Question: There is a well known problem which is botframework has high response time. However, we have launched a bot in the market using botframework (C#) and after some analysis, we found that requests to the 'telegram.botframework.com' (and sometimes 'state.botframework.com') are so slow in average (as you can see in the following image):

Why this time should be high? Is this problem specific for Telegram?
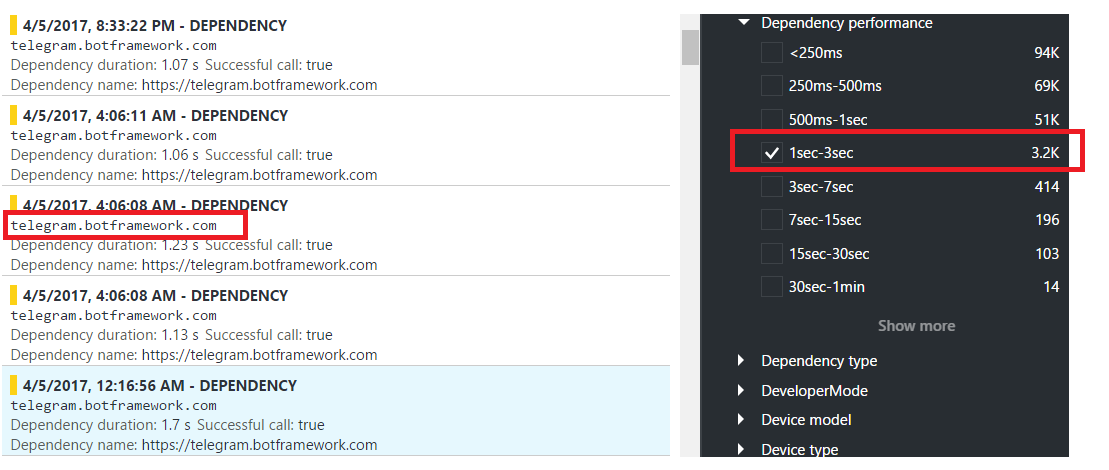
Answer: Apparently this problem came from telegram as shown in the following image:
<URL>
You can follow the details from <URL>.